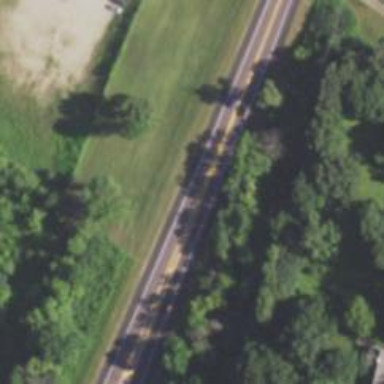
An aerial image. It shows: Trunk highway.